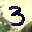
Label: 3